Question: I've been having issues importing the balanced-api for Android into eclipse. I cloned the project from their git repo: <URL>
However every time I attempt to import the project I receive the following error:
"Cannot nest 'balanced-android/src/main/java' inside 'balanced-android/src'. To enable the nesting exclude 'main/' from 'balanced-android/src'
I'm also not to sure what this error really means, so perhaps if someone could explain it that might prove helpful.
Screenshot:

I have tried on several occasions with no success. Of course I have also tried restarting eclipse, recloning the project but still with no success.
Thanks
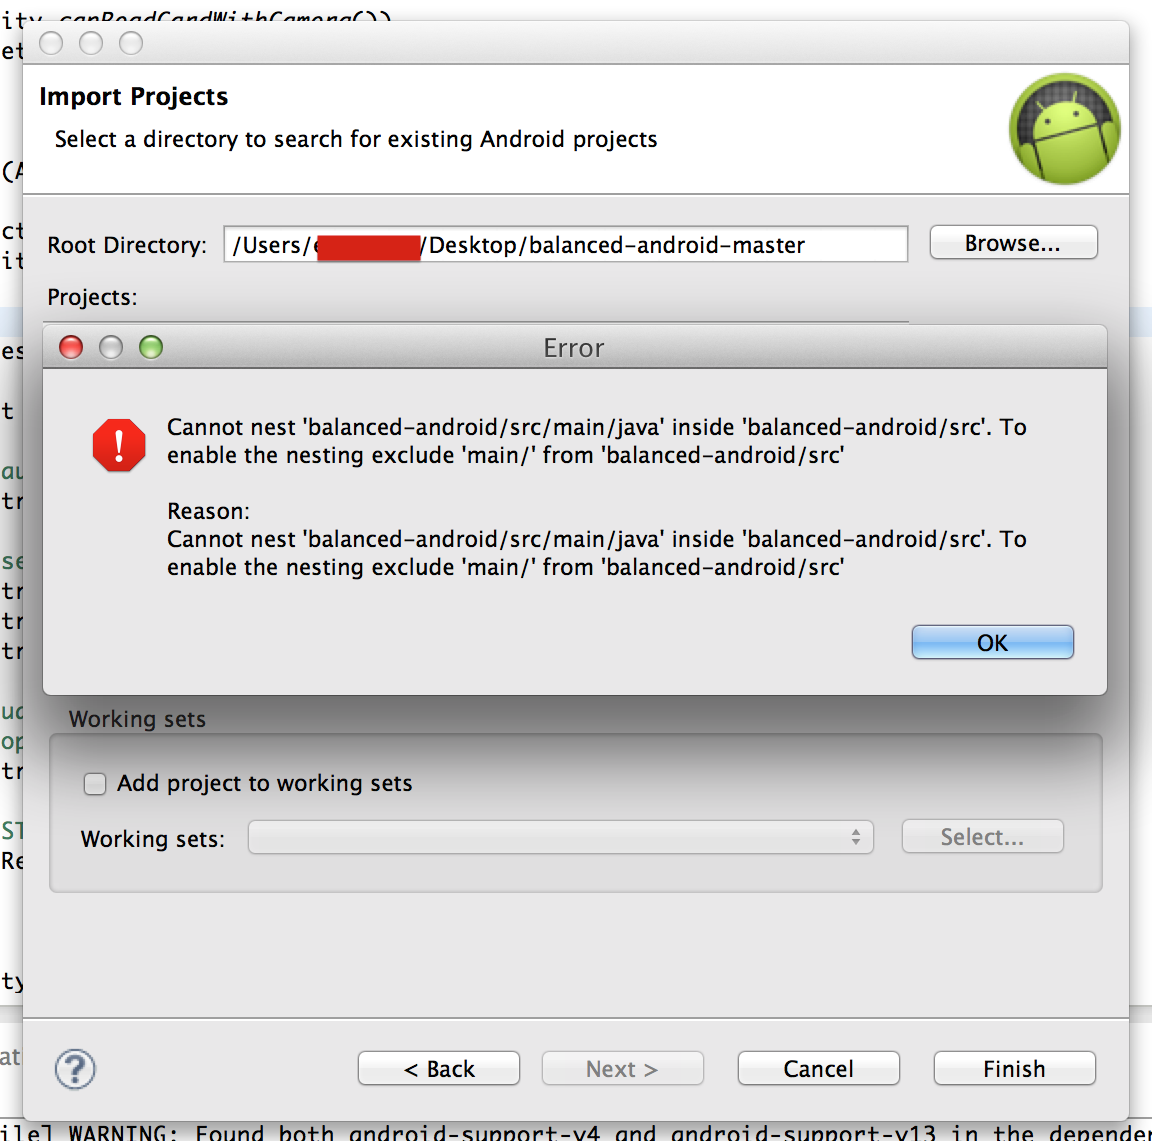
Answer: Since ADT functions differently and Android development environments and project structures vary, I can provide you with some tips on how I've imported balanced-android into an application using ADT, however, your mileage may vary.
- - <URL>- - - - - - - -
If you encounter dex errors, yo'll have to work with your dependencies to resolve the issue.
My example project is also a maven project. If yours is not and you want to convert it to one, right click the project and select Maven -> Convert to maven project. You can then open pom.xml and add the following to satisfy dependencies:
'''
<dependencies>
<dependency>
<groupId>com.google.code.gson</groupId>
<artifactId>gson</artifactId>
<version>2.2.4</version>
<scope>compile</scope>
</dependency>
<dependency>
<groupId>org.apache.httpcomponents</groupId>
<artifactId>httpclient</artifactId>
<version>4.2.1</version>
<scope>compile</scope>
</dependency>
</dependencies>
'''
If your project uses maven, you'll probably want your Java Build Path -> Default output folder to be '/bin/classes'. I ran into Android errors when this was set to '/target/...'
Ref: <URL>